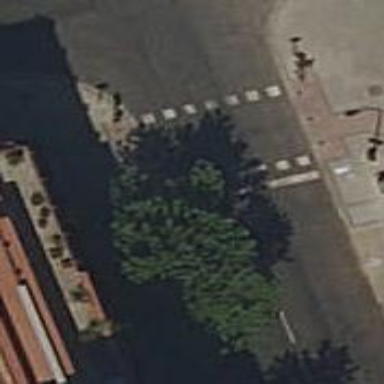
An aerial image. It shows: Asphalt footway with marked crossing equipped with traffic signals.